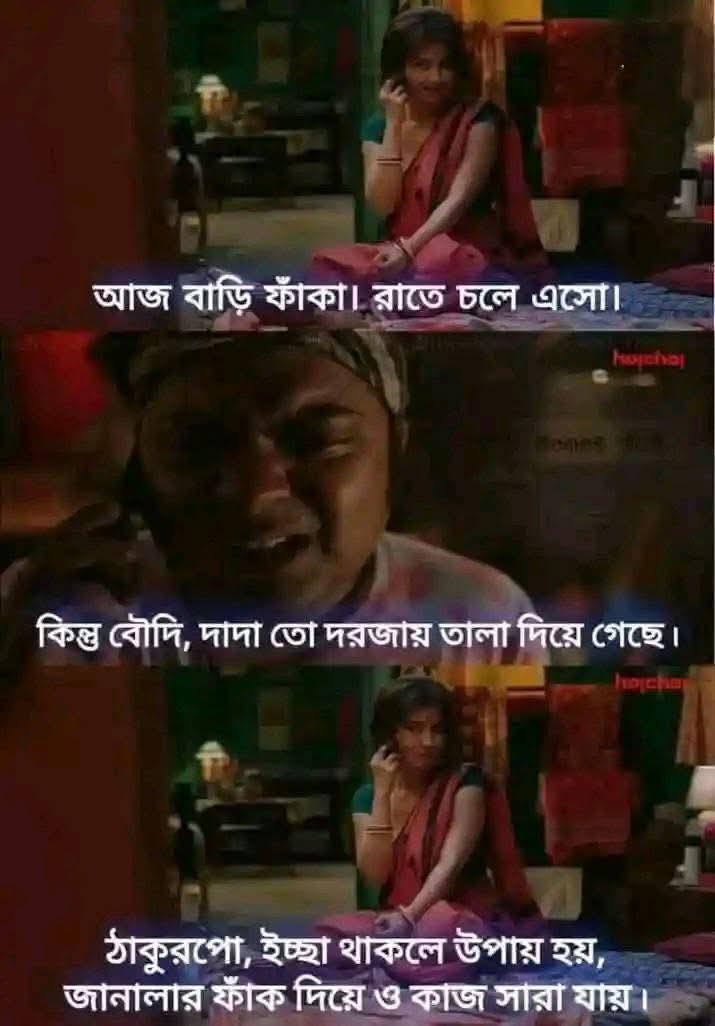
Text: আজ বাড়ি ফাঁকা। রাতে চলে এসো।
কিন্তু বৌদি, দাদা তো দরজায় তালা দিয়ে গেছে।
ঠাকুরপো, ইচ্ছা থাকলে উপায় হয়, জানালার ফাঁক দিয়ে ও কাজ সারা যায়।
Label: Non Hate